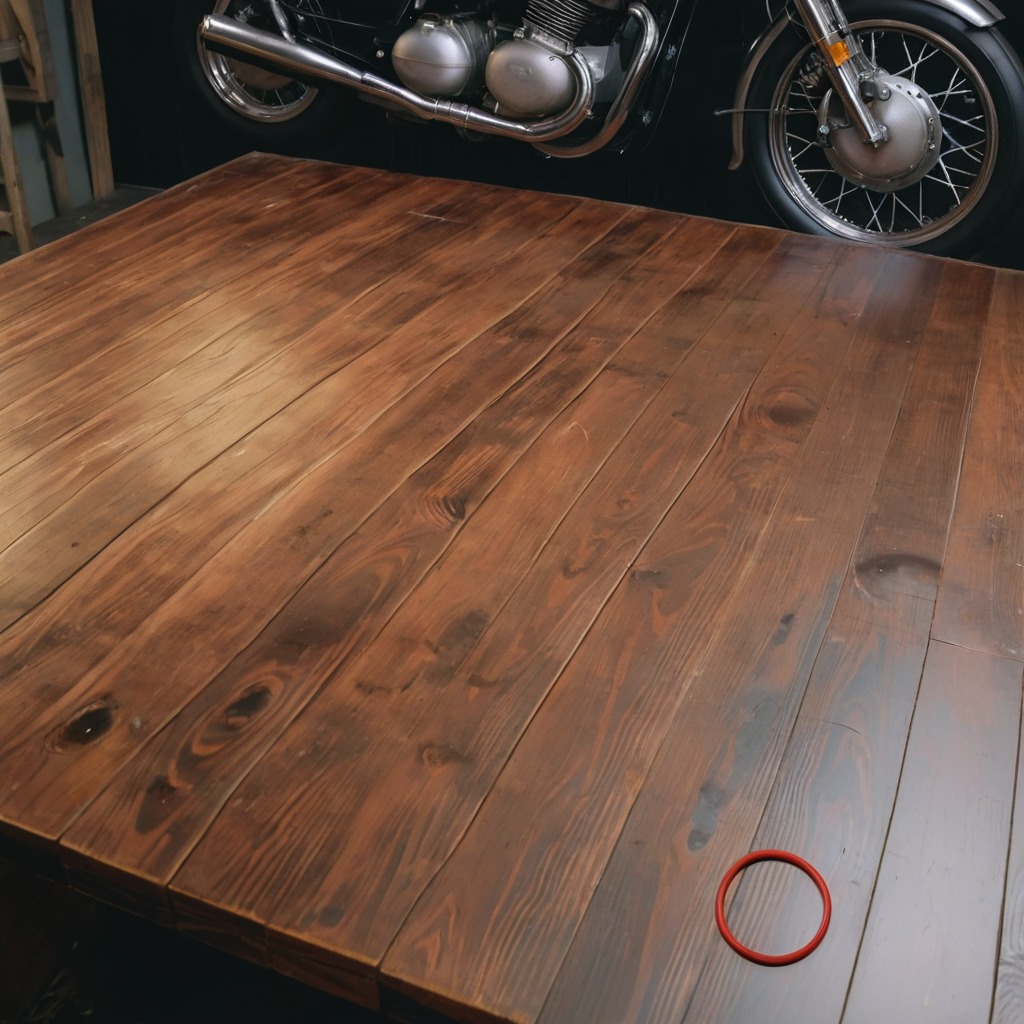
A rubber O-ring is lying on the oil-spilled wooden table in a vintage motorcycle garage.